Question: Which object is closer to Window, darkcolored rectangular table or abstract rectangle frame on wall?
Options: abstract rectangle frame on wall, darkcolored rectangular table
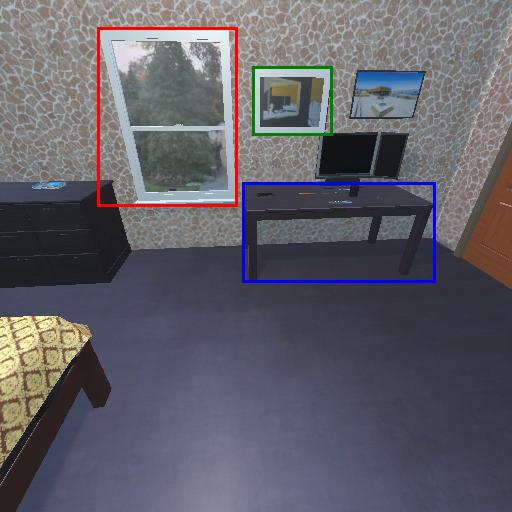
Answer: abstract rectangle frame on wall